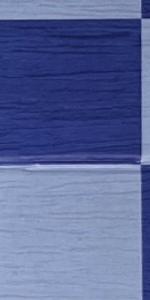
Label: Empty